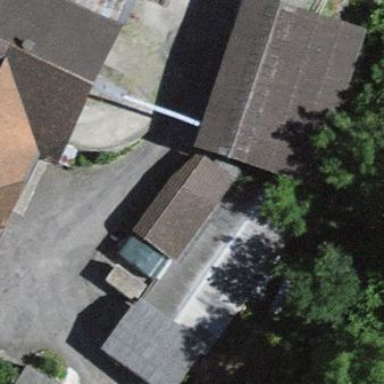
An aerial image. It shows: Sty building.